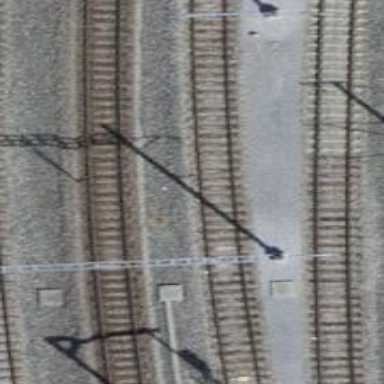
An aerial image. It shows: Railway track with contact line for electrification.